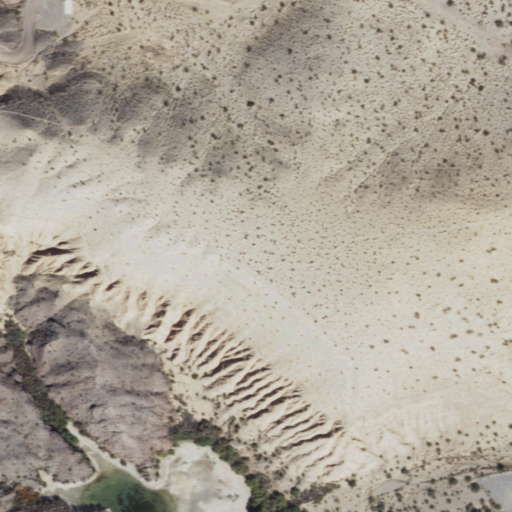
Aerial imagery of mountain in Arizona named Loaf Rock containing shrub, barren land, open water, open development, and medium intensity development